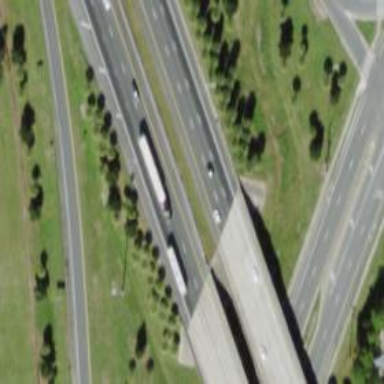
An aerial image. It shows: Beam bridge on motorway.